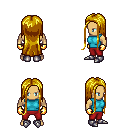
a pixel art fantasy rpg character, male body template, human, tanned skin, teal sleeveless shirt, red pants, blonde extra-long hairstyle, gold gloves, metal boots, four views (front, back, left, right), 2x2 character sprite sheet, small pixel art, hard edges, no anti-aliasing